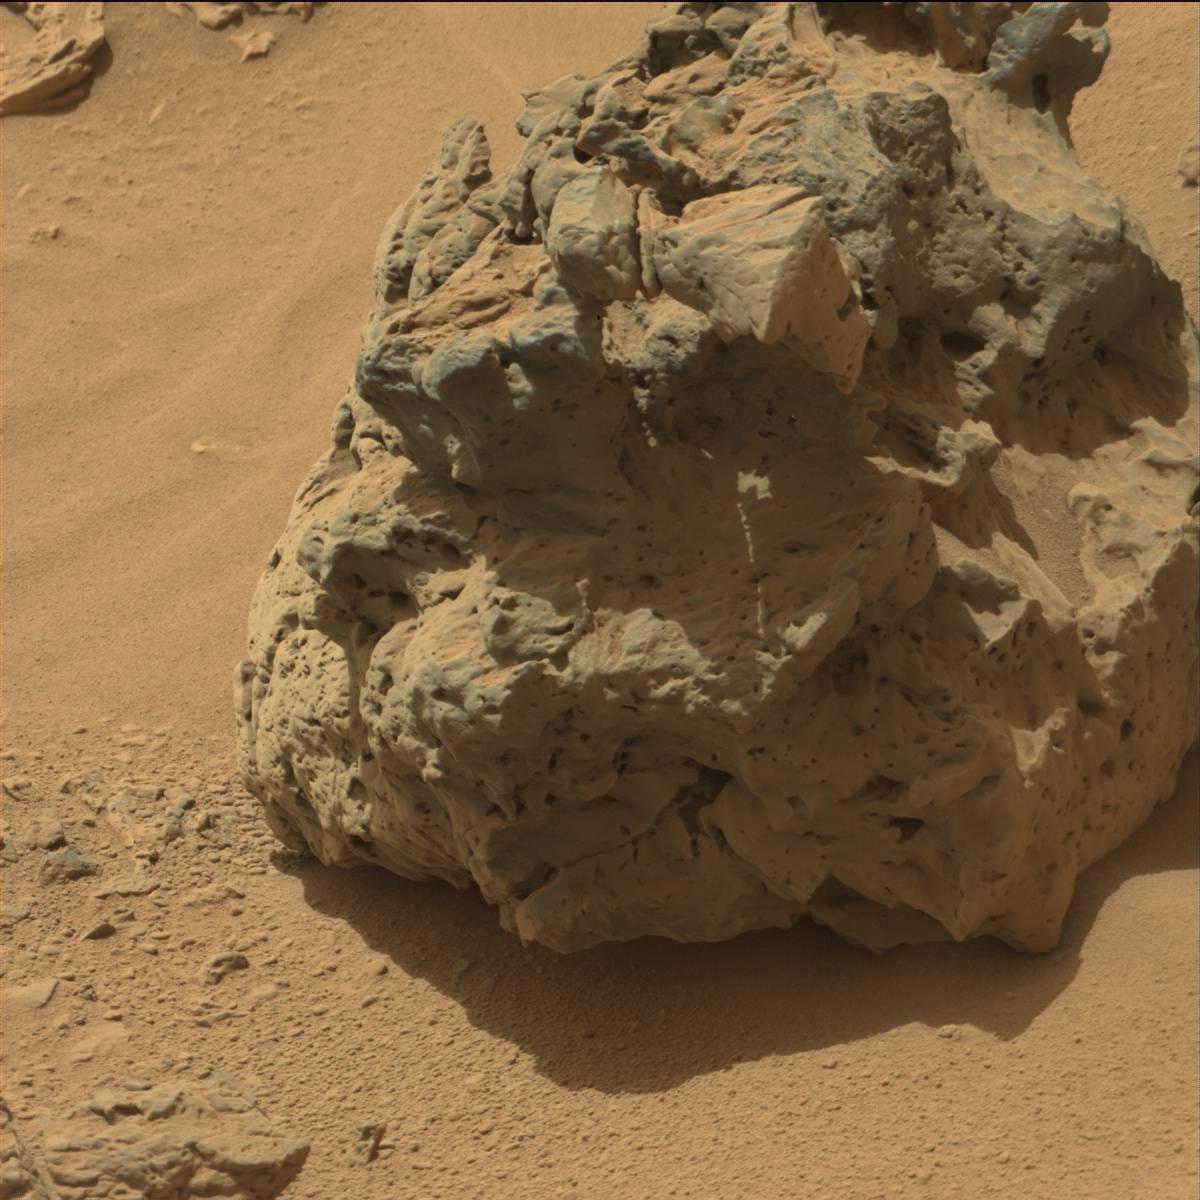
Terrain classes present: Bedrock, Rock, Sand / Soil